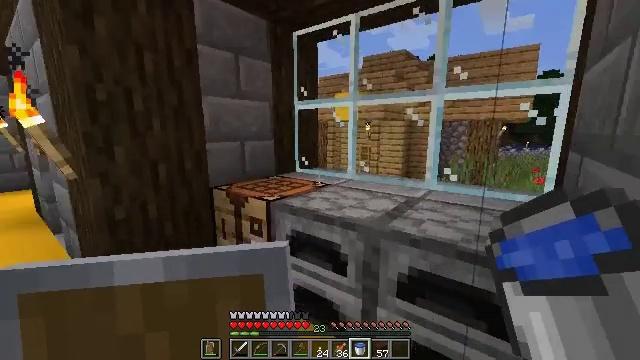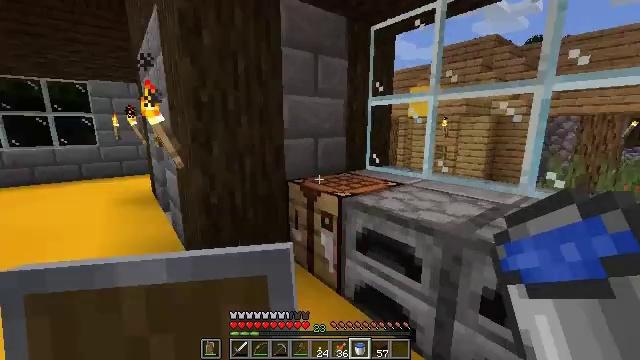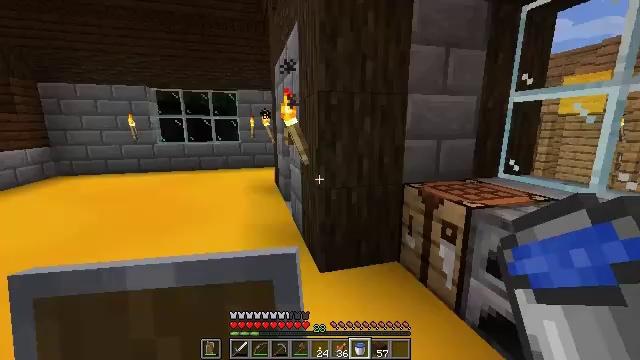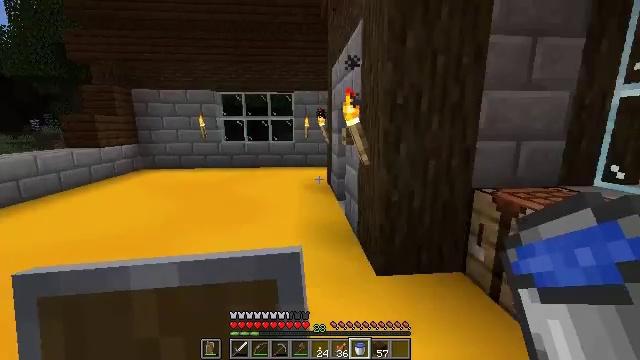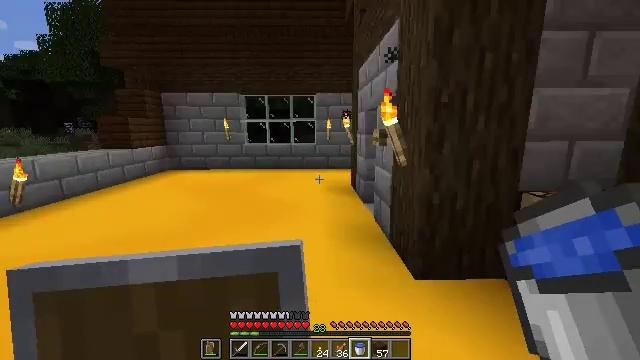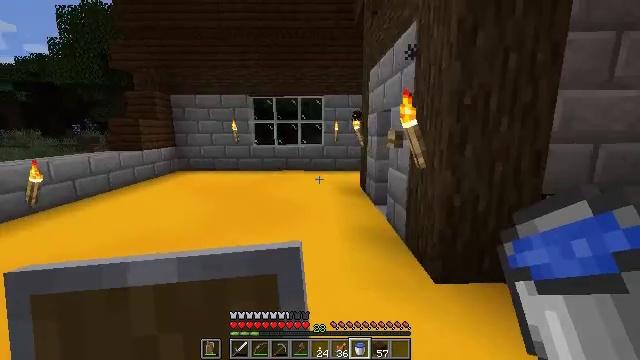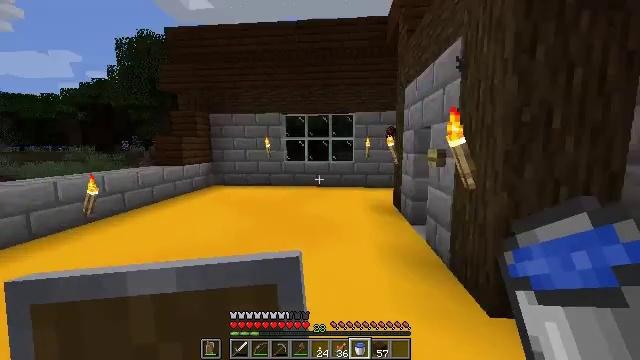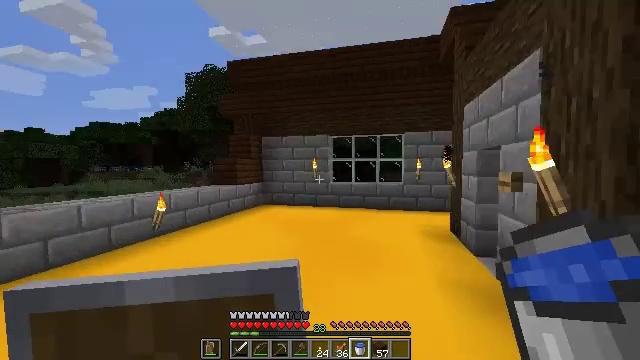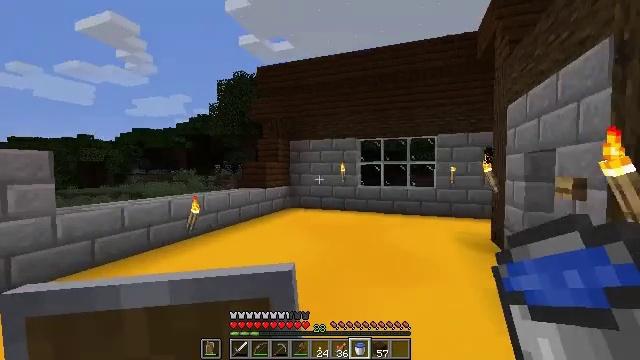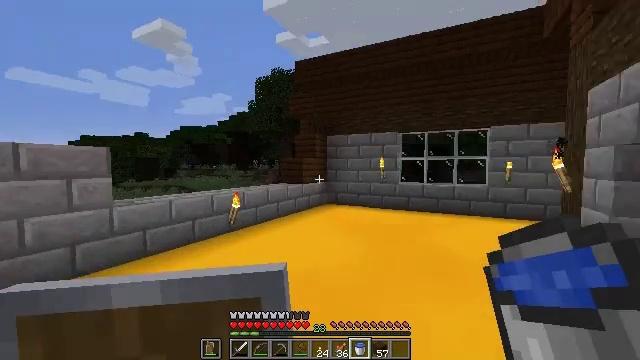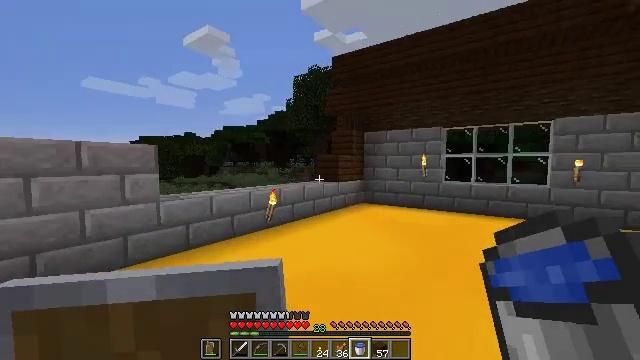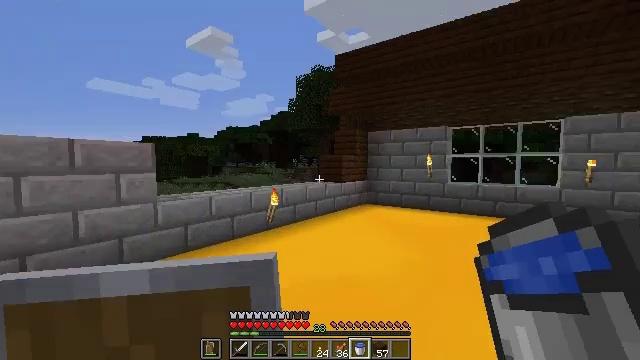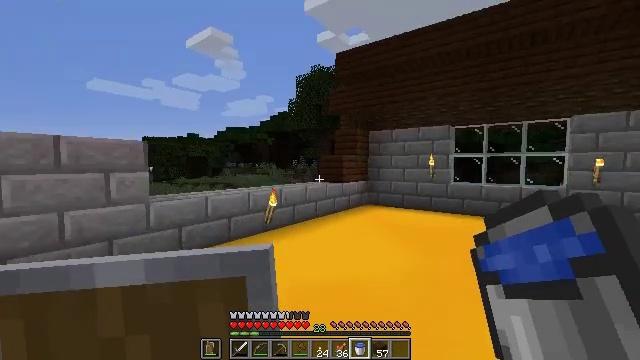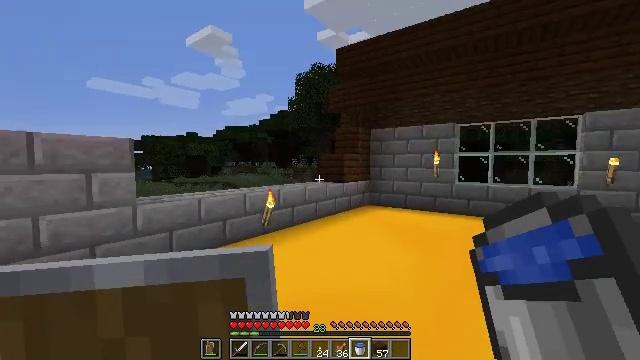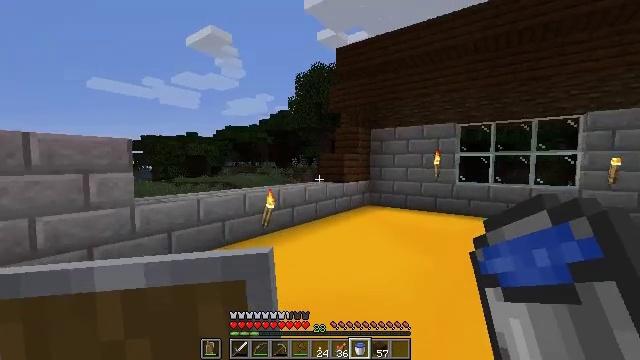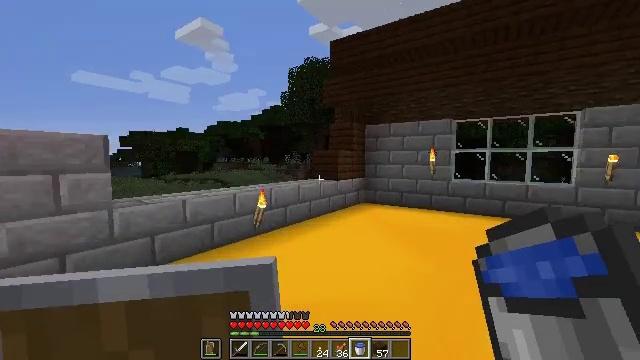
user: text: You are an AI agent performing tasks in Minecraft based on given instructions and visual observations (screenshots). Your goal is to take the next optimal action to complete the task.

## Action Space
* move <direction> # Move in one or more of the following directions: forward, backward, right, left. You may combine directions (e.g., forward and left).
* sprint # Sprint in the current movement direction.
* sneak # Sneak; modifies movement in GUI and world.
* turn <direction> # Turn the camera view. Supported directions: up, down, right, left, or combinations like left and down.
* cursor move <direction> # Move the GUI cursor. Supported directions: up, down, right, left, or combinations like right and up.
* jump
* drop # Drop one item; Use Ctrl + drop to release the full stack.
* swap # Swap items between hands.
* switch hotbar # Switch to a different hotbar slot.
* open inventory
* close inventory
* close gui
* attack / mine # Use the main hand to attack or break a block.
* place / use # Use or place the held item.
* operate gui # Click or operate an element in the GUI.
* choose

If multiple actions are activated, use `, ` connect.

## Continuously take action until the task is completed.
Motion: motion action
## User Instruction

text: Collect the red bed into your inventory.
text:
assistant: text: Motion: move left, turn left
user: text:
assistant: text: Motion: move left, turn left
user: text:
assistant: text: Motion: move left, turn left
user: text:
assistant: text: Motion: move left, turn left
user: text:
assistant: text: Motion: move left
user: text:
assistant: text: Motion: move forward and move left, turn left and up
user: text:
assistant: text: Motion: move forward and move left, turn left and up
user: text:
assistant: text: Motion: move forward and move left, turn left
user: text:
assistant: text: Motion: move forward, turn left and down
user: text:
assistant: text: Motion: move forward, turn left
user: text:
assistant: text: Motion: move forward
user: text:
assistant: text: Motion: move forward
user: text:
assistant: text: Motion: move forward
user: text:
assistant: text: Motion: move forward
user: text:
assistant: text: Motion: move forward, turn right
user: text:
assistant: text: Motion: move forward, turn right and down
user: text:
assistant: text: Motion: move forward, turn right
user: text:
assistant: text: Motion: move forward, turn right
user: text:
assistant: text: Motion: move forward
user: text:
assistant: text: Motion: move forward
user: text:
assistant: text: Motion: move forward
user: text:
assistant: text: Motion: move forward
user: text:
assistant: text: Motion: move forward
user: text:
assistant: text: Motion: move forward
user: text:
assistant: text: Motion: move forward, turn left and down
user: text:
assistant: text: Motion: move forward, turn left and down
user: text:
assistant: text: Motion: move forward, turn left
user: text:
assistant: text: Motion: move forward
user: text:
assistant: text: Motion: move forward
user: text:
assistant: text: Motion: move forward